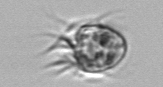
Label: Ciliophora